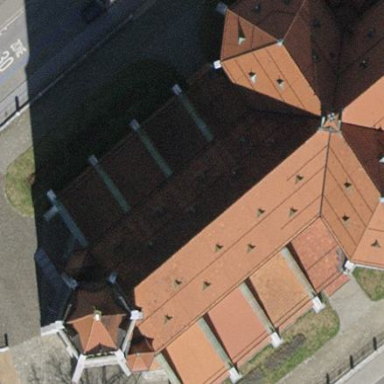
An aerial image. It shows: Church which is place of worship.